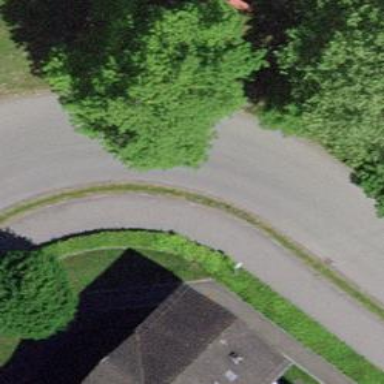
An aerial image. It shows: Hedge barrier.